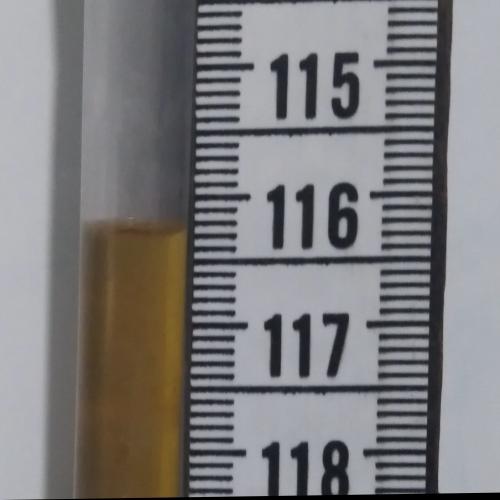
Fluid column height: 116.2 cm